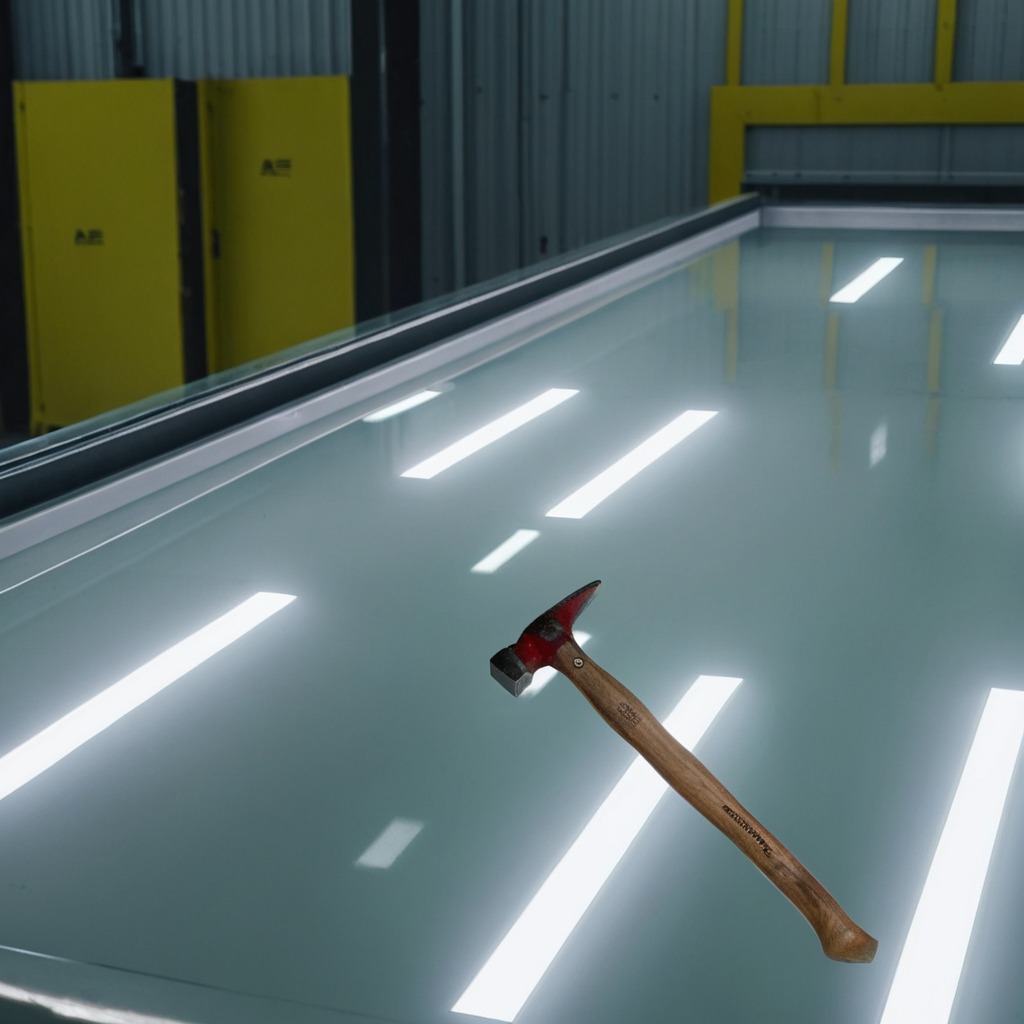
A hammer is lying on the table.